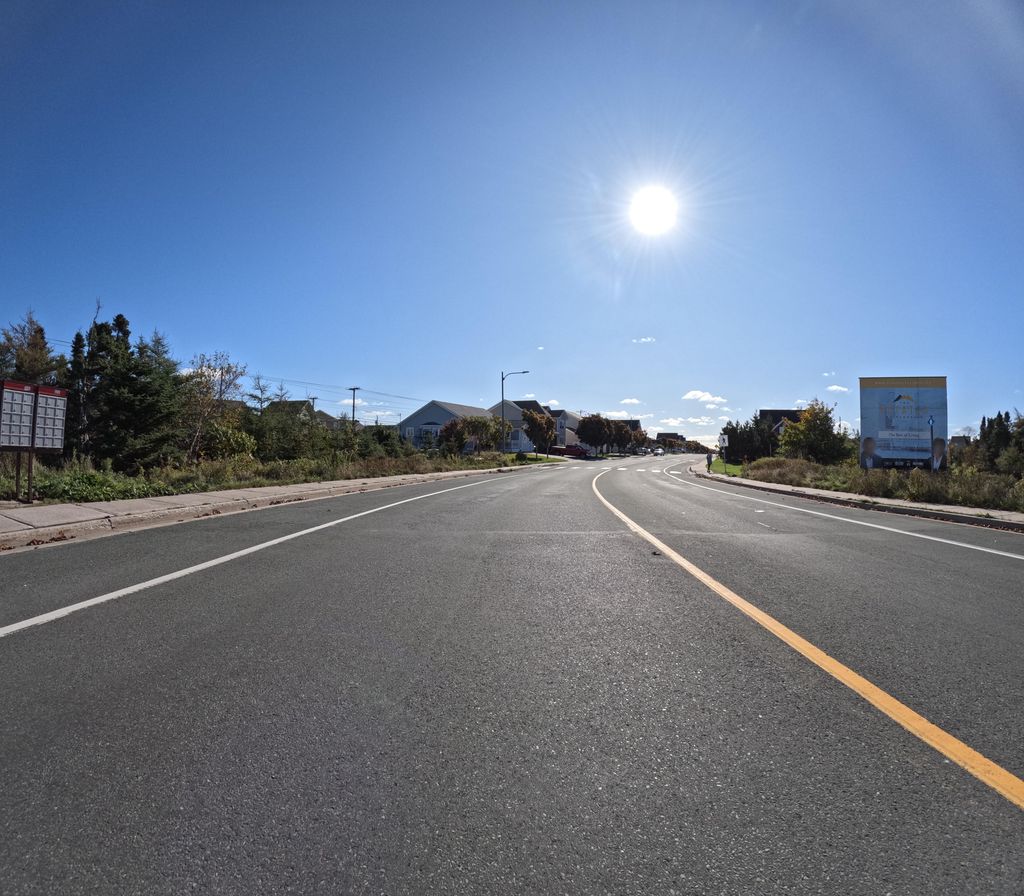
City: st_johns